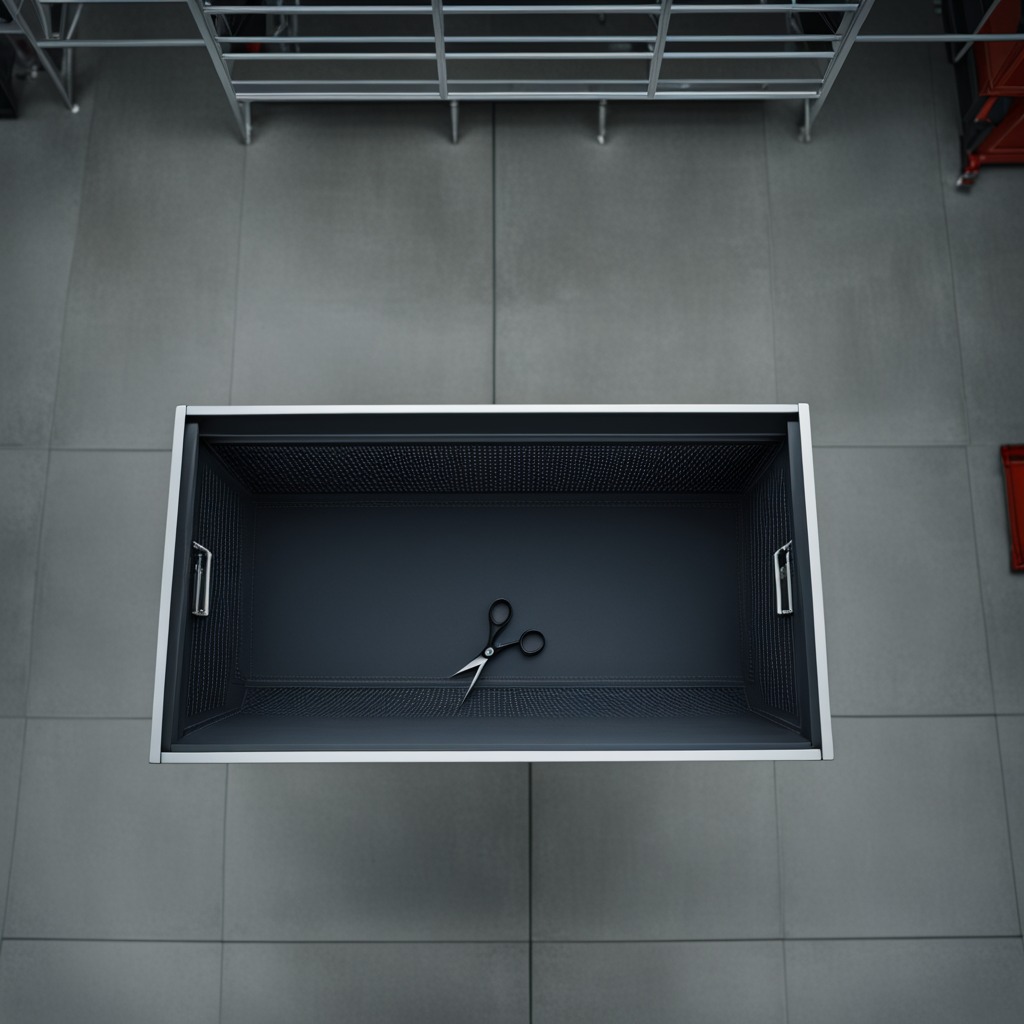
A scissor lies on a toolbox surface in an airplane hangar workshop 8K.